Interaction volume radius: 5 \u00c5
Interaction volume height: 20 \u00c5
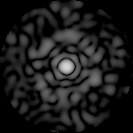
Disorder parameter: 0.8208